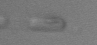
Label: Skeletonema